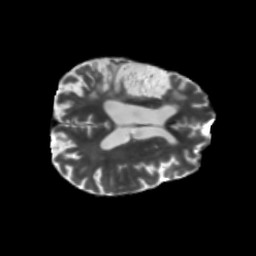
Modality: T2w
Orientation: axial
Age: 58
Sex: male
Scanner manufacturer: siemens
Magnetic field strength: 3 T
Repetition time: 5.47 s
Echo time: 0.0854 s